Question: I used <URL> to boilerplate my angularjs application.
I discover bootswatch theme flatly and want to use it and downloaded from <URL> two files, _variables.scss and _bootswatch.scss.
I added these two files to my vendor.scss
'''
$icon-font-path: "../../bower_components/bootstrap-sass-official/assets/fonts/bootstrap/";
@import '../../bower_components/bootstrap-sass-official/assets/stylesheets/bootstrap';
@import "flatly/variables";
@import "flatly/bootswatch";
'''
and with 'gulp serve', I build my application and on console it shows me.
'''
project developer$ gulp serve
[21:28:41] Using gulpfile /Volumes/Developer/angularjs/project/gulpfile.js
[21:28:41] Starting 'styles'...
[21:28:42] gulp-inject 2 files into index.scss.
stream.js:94
throw er; // Unhandled stream error in pipe.
^
Error: /Volumes/Developer/angularjs/project/src/app/flatly/_bootswatch.scss:16: error: unbound variable $navbar-default-bg
[1]: https://github.com/Swiip/generator-gulp-angular
[2]: http://bootswatch.com/flatly/
'''
Why 'unbound variable $navbar-default-bg' but the '$navbar-default-bg' exists in _variables.scss file.
> $navbar-default-bg: $brand-primary;
My project structure:
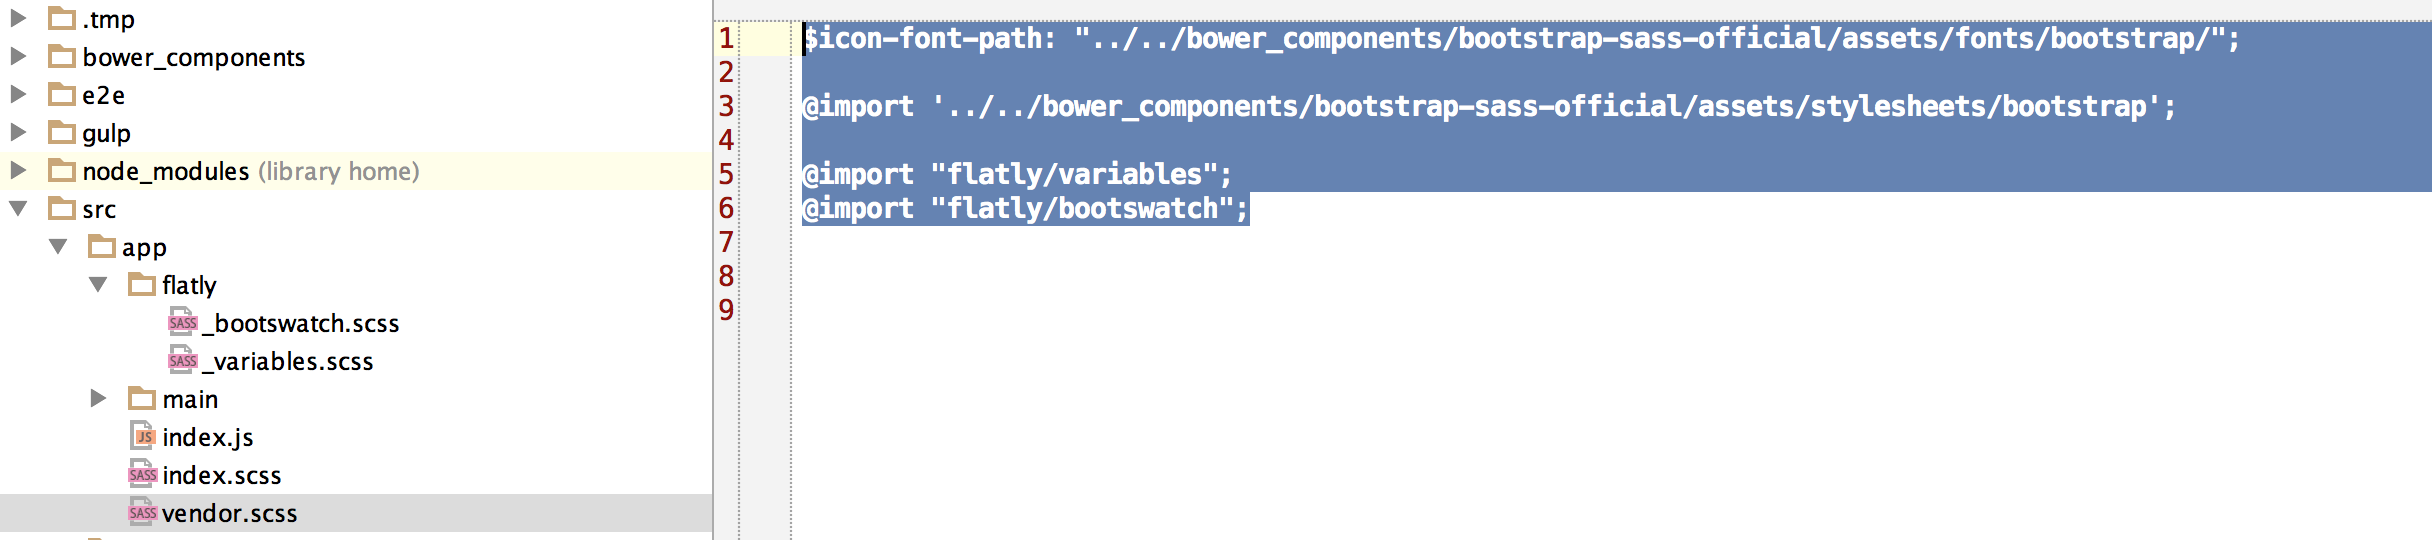
Answer: Import the '_variables.scss' file at the beginning of your custom index.scss:
'''
@import '../../../bower_components/bootstrap-sass-official/assets/stylesheets/bootstrap/variables';
'''
Another way around could be following these instructions >> <URL>. I haven't tried this, though.